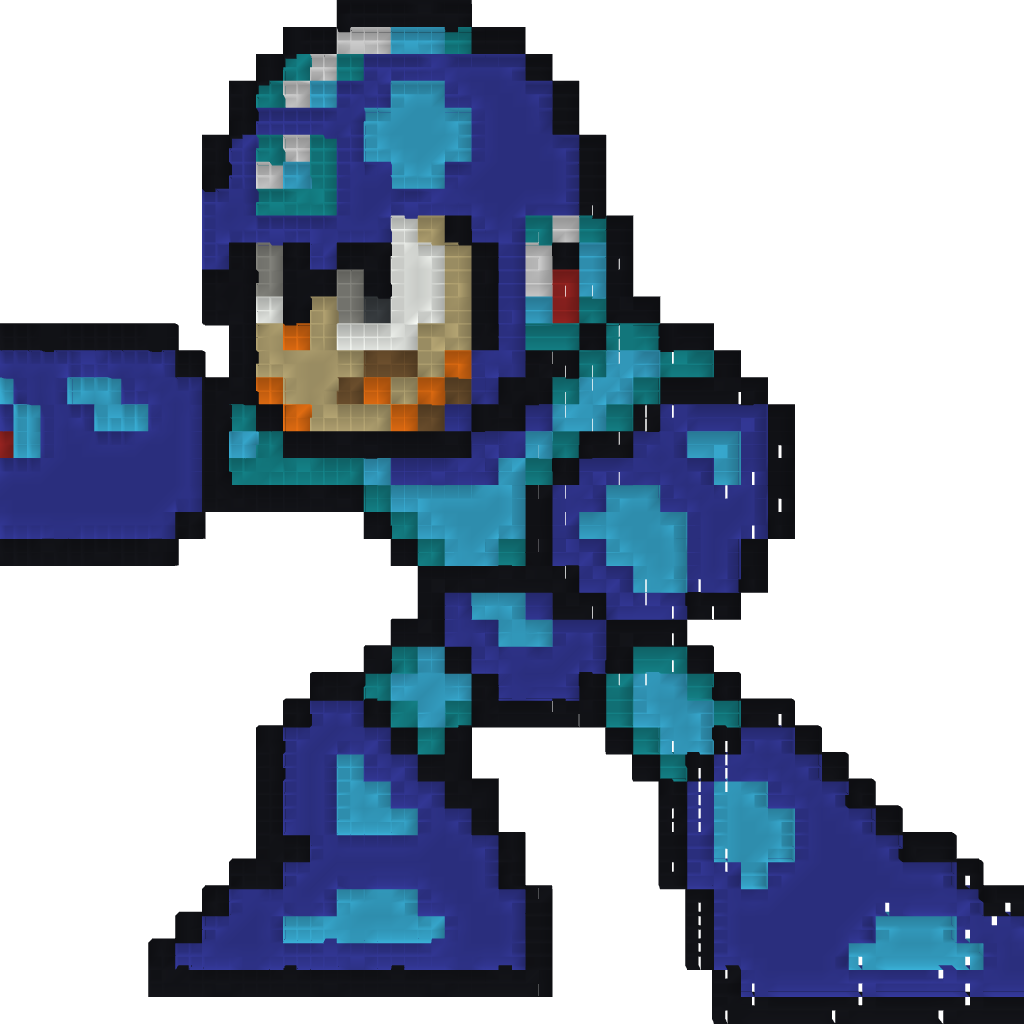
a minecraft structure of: Mega man